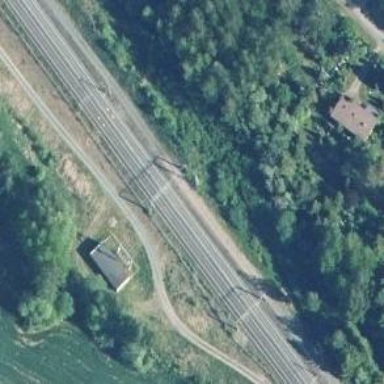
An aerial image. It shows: Railway with continuous electrified contact line.